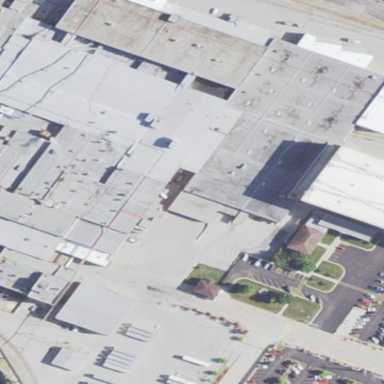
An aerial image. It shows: Industrial building.